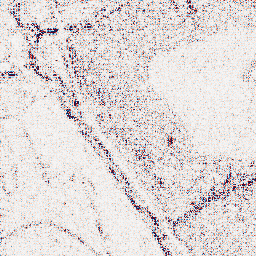
Category: wavelet
Decomposition family: wavelet_biorthogonal
Decomposition parameters: wavelet: bior5.5
level: 1
Upsampling method: bicubic
Upsampling parameters: scale: 4
Upsampling scale: 4